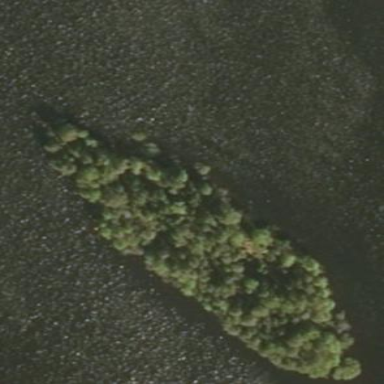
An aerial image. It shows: Image showing island.